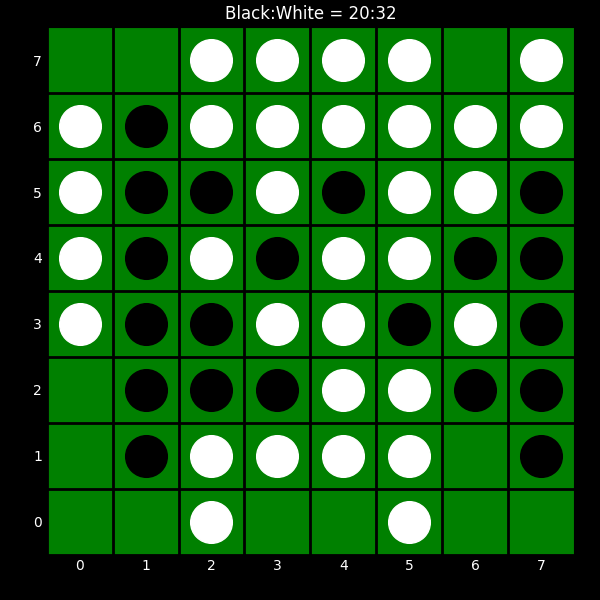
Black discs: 20
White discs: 32